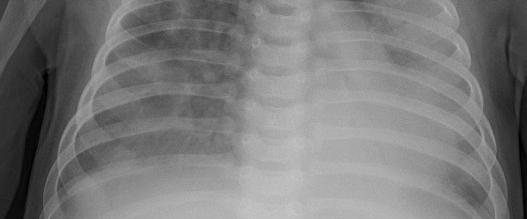
Diagnosis: PNEUMONIA